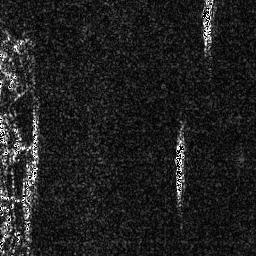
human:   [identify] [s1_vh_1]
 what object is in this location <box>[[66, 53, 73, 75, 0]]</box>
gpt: <ref>1 medium ship at the center</ref>